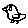
Label: bird